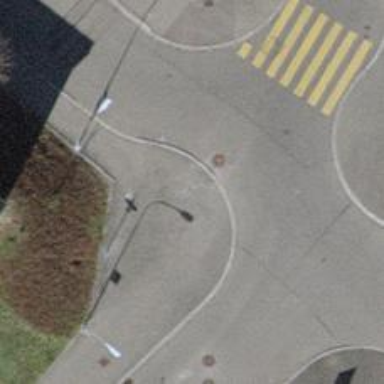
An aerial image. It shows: Sidewalk.